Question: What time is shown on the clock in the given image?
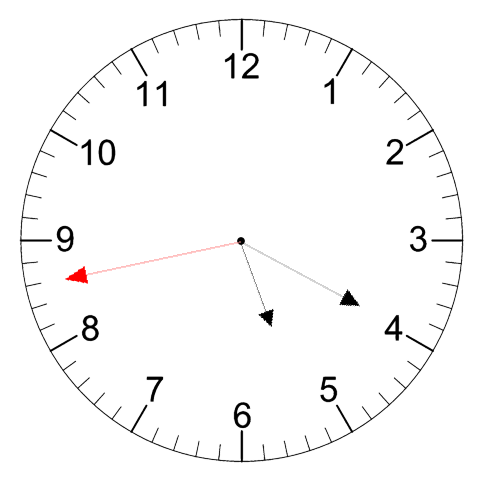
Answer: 05:19:43